Field crop: tomato
Growth stage: 2
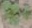
Species: solanum